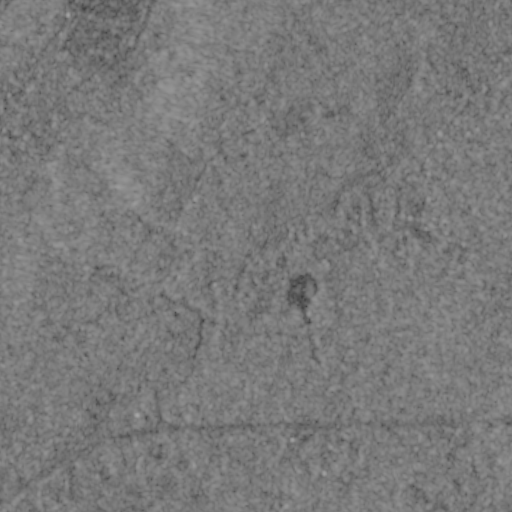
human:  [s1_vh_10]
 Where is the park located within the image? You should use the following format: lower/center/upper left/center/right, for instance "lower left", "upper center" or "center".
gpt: The park is located in the center right of the image.
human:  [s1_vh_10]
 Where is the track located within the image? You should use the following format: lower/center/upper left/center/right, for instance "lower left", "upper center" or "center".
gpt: There is no track in the image.

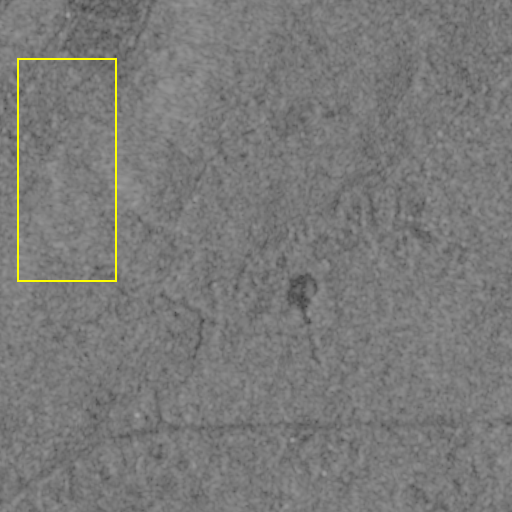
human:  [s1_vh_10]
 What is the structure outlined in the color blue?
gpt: There is no blue outline.
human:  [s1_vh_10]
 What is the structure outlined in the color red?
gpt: There is no structure outlined in red.